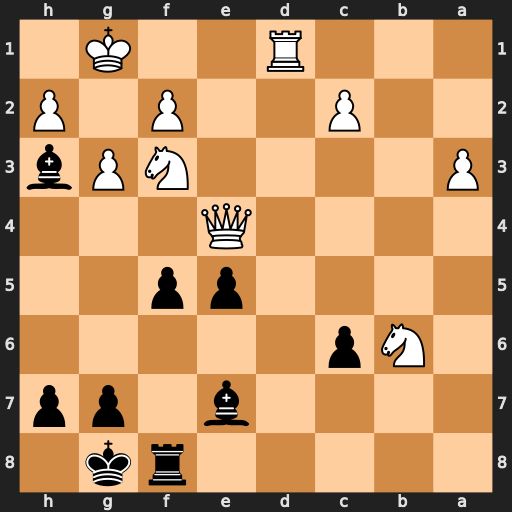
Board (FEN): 5rk1/4b1pp/1Np5/4pp2/4Q3/P4NPb/2P2P1P/3R2K1
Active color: b
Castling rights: -
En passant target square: -
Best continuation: fxe4 Nxe5 Bc5